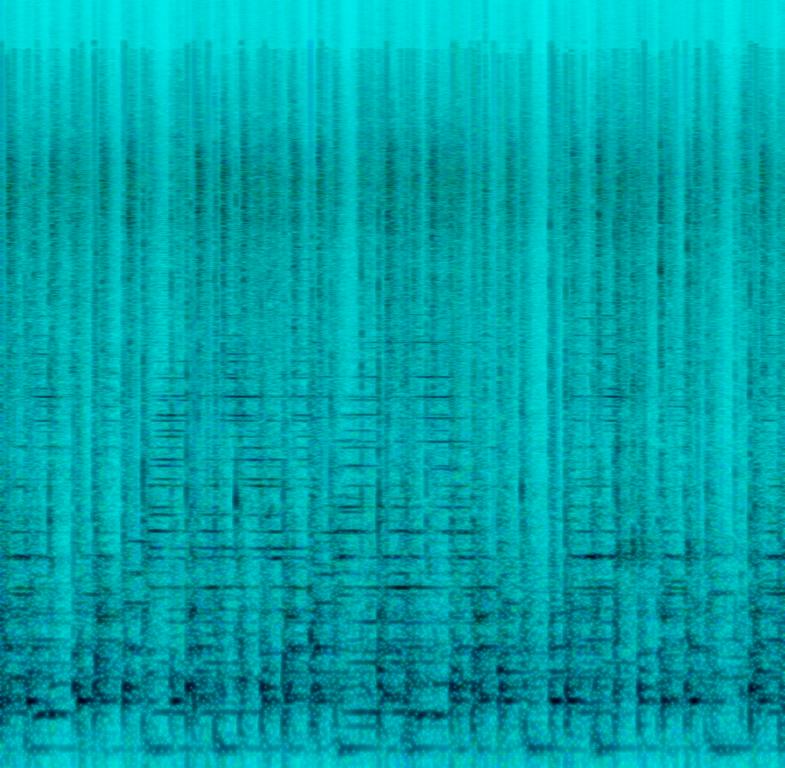
People are playing the same groove on a lot of percussive instruments. In the background you can hear shakers. Someone is strumming chords with an effect on an e-guitar and someone is playing fill-ins on acoustic drums. This song may be playing at a local live concert from a music school.